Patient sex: M
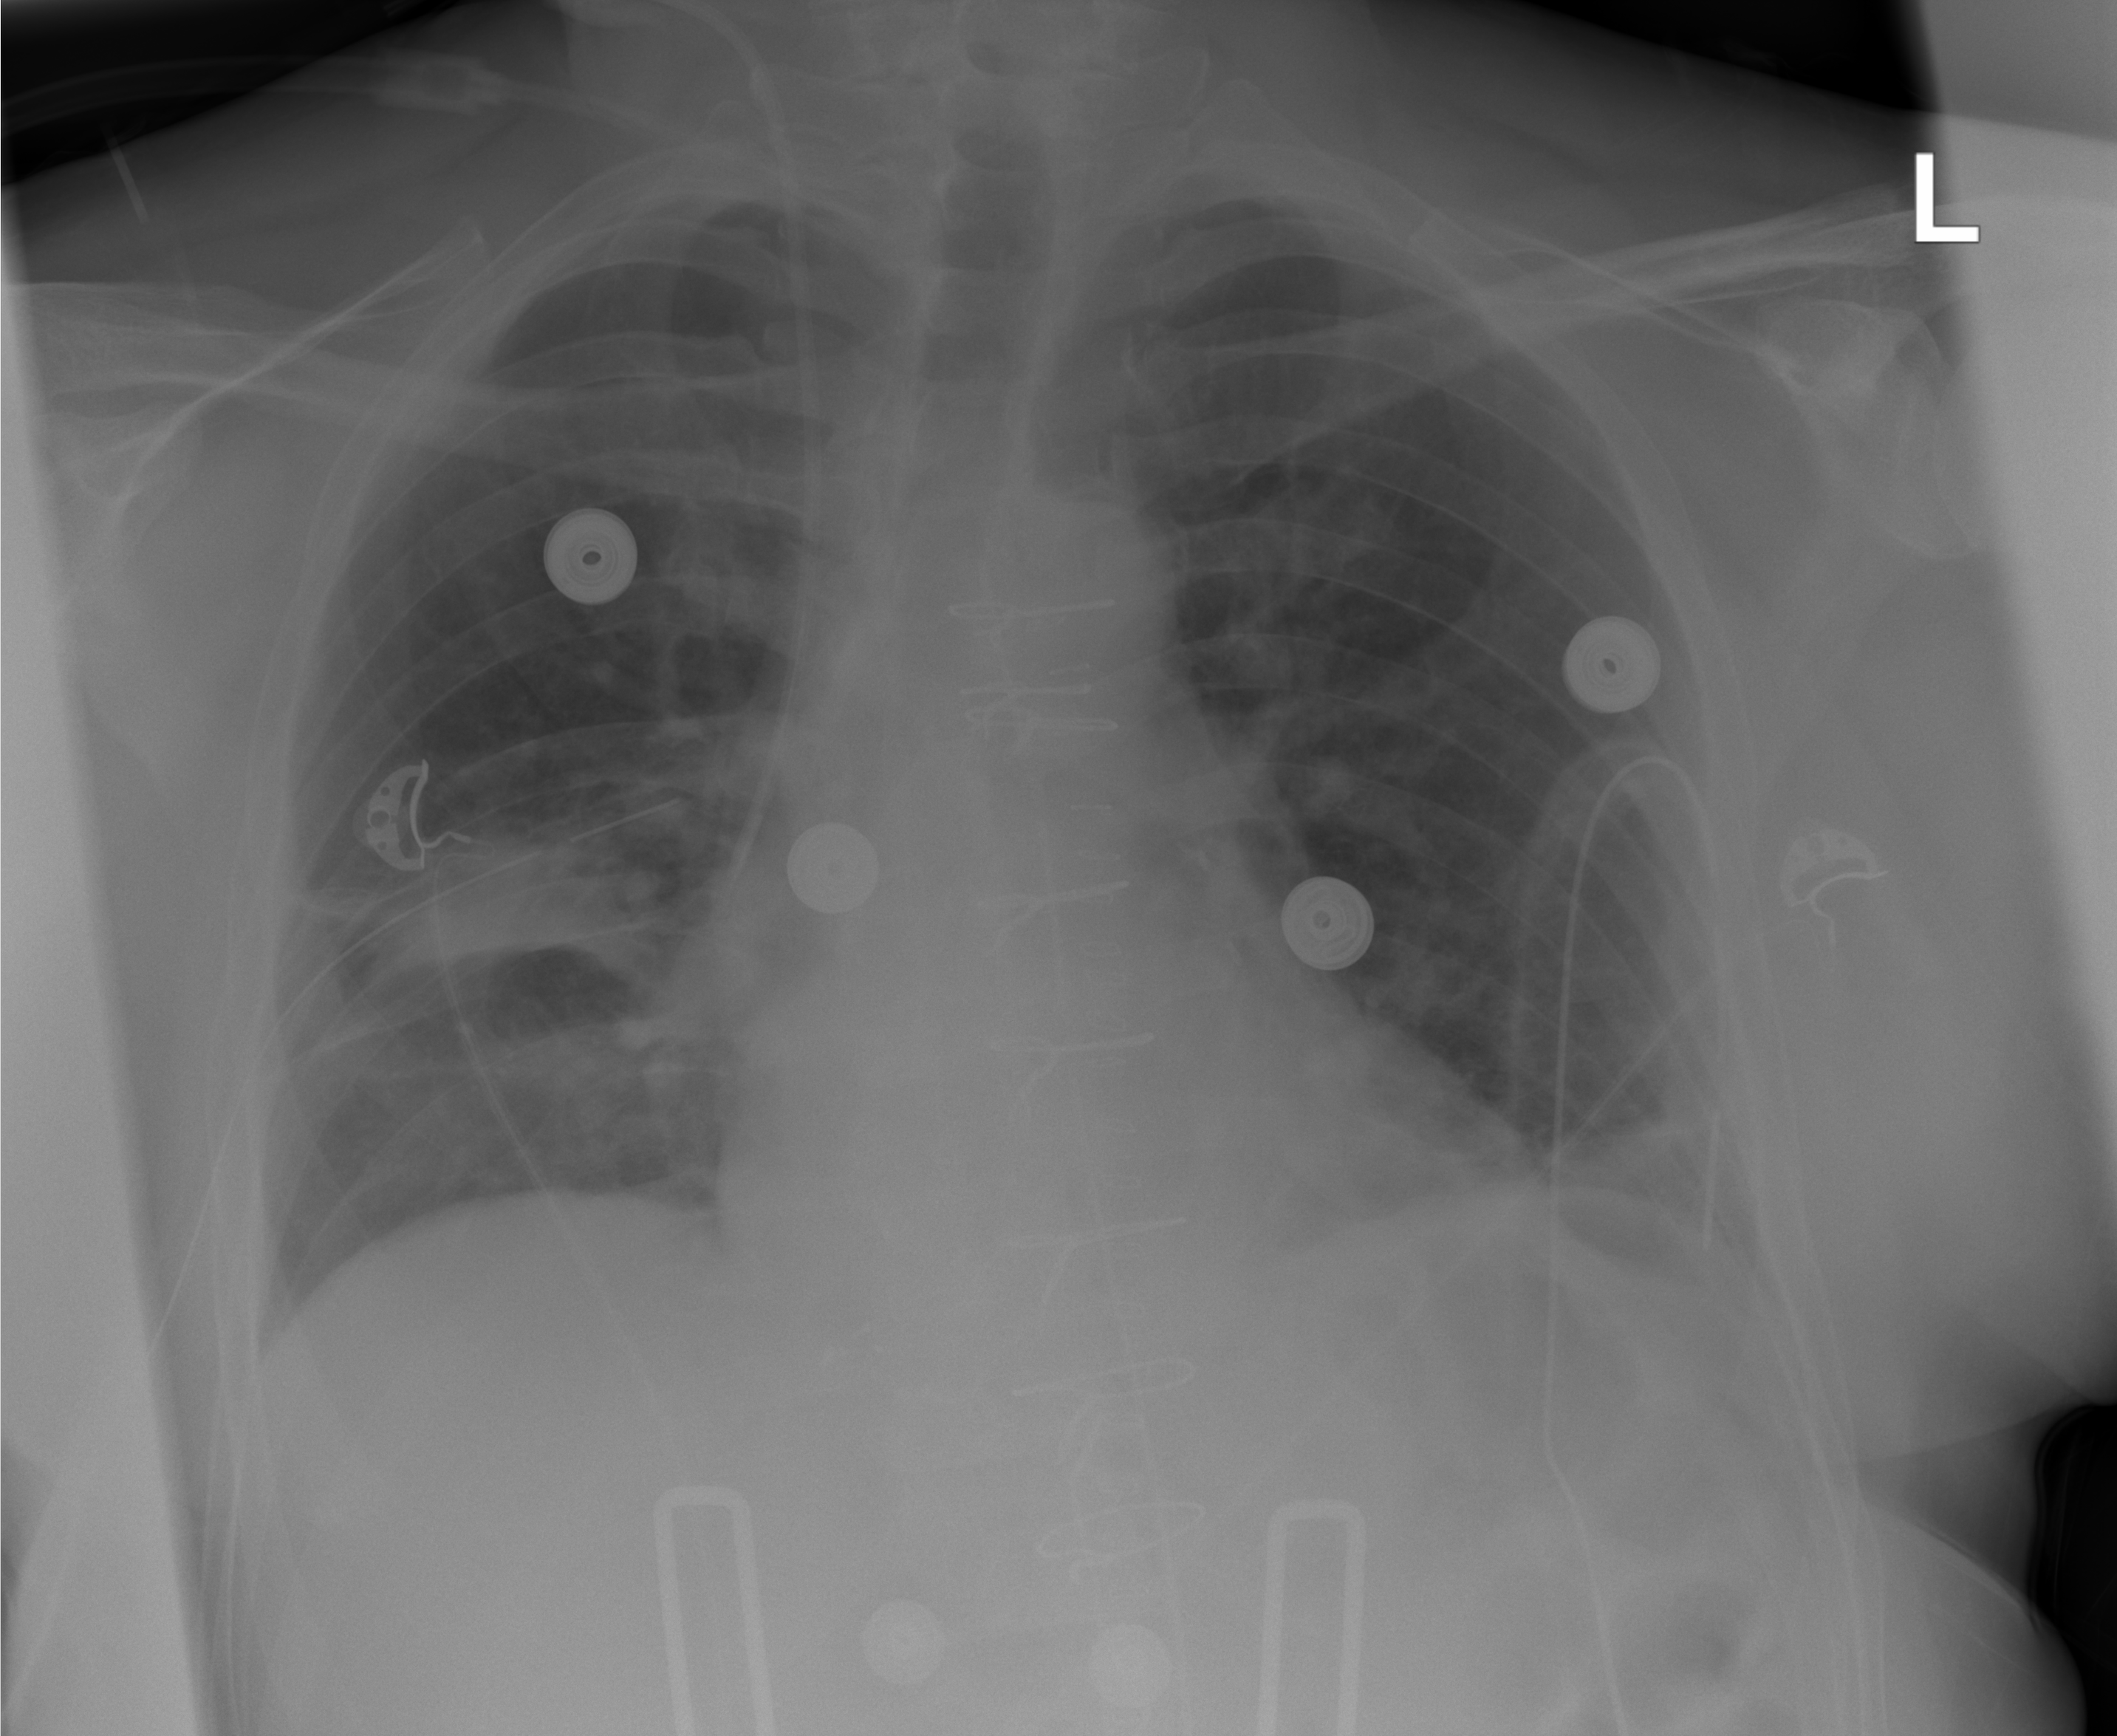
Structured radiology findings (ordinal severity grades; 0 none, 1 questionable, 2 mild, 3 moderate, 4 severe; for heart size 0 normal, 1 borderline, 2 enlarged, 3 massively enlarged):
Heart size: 0
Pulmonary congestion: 0
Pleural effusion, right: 0
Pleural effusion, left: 1
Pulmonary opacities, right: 0
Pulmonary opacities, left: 0
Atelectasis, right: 2
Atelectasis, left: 2